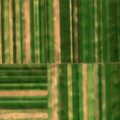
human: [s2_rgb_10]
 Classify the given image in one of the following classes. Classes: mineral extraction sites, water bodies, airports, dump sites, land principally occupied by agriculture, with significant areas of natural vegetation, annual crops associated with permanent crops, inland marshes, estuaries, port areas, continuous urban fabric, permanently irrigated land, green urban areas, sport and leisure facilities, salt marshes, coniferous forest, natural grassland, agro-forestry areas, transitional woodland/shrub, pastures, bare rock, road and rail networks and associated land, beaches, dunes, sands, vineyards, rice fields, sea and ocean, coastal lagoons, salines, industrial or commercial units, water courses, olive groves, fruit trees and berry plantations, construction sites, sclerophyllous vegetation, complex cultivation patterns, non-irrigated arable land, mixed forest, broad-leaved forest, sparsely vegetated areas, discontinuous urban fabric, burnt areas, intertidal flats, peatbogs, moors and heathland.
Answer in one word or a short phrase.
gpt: non-irrigated arable land